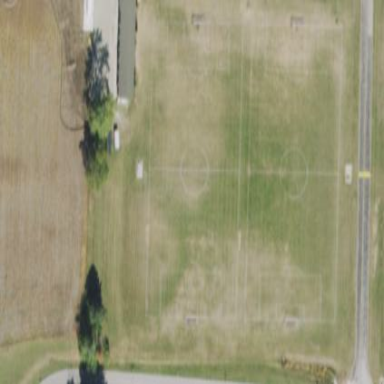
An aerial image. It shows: Soccer pitch designated for leisure and sports activities.